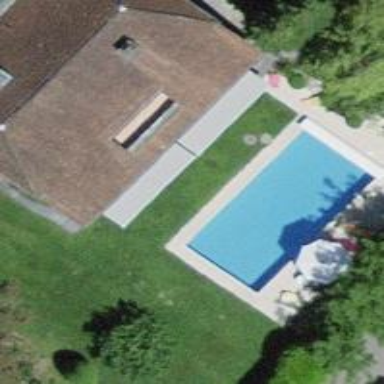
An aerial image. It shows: Outdoor swimming pool on leisure land.